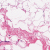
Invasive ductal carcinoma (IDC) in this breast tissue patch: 0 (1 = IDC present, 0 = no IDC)